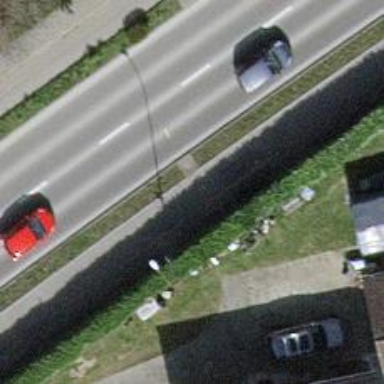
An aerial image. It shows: Asphalt sidewalk alongside asphalt cycleway.